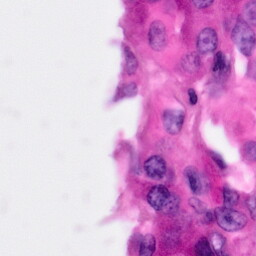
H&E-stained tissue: Pancreatic